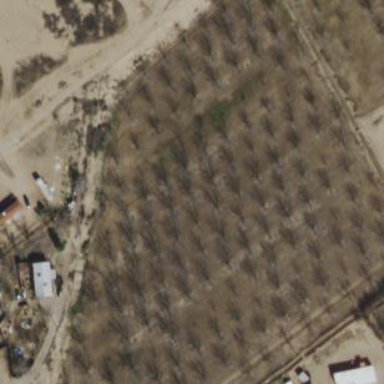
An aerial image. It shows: Orchard.